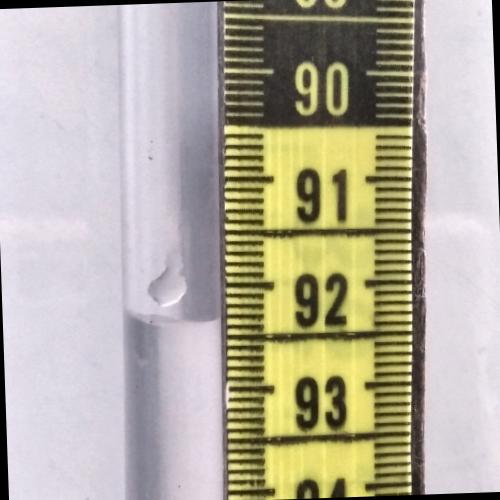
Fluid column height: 92.3 cm